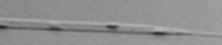
Label: Rhizosolenia